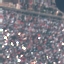
Land use / land cover class: Residential